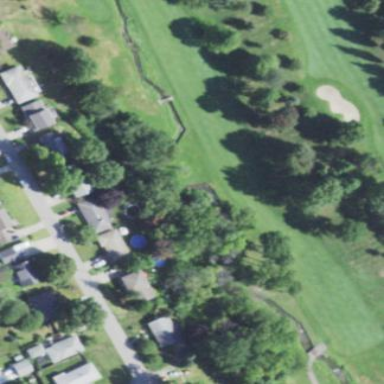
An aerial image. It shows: Golf fairway surrounded by grass.